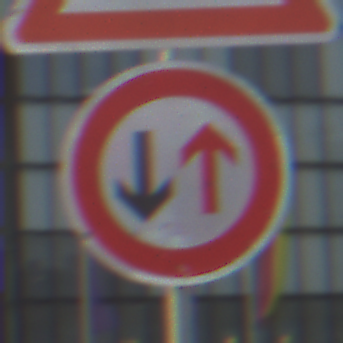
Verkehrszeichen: VorrangDesGegenverkehrs
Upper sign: Arbeitsstelle
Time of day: SunriseSunset
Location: Outdoor (Urban)
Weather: PartlyCloudy
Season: NotSpecified
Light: Natural